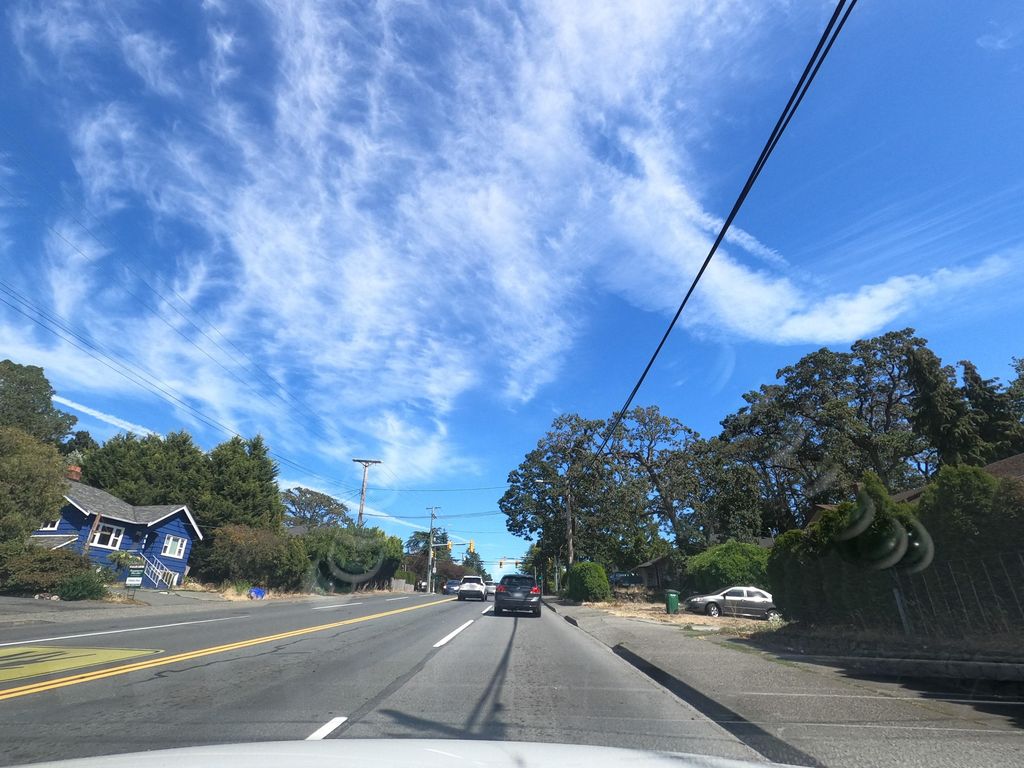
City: victoria